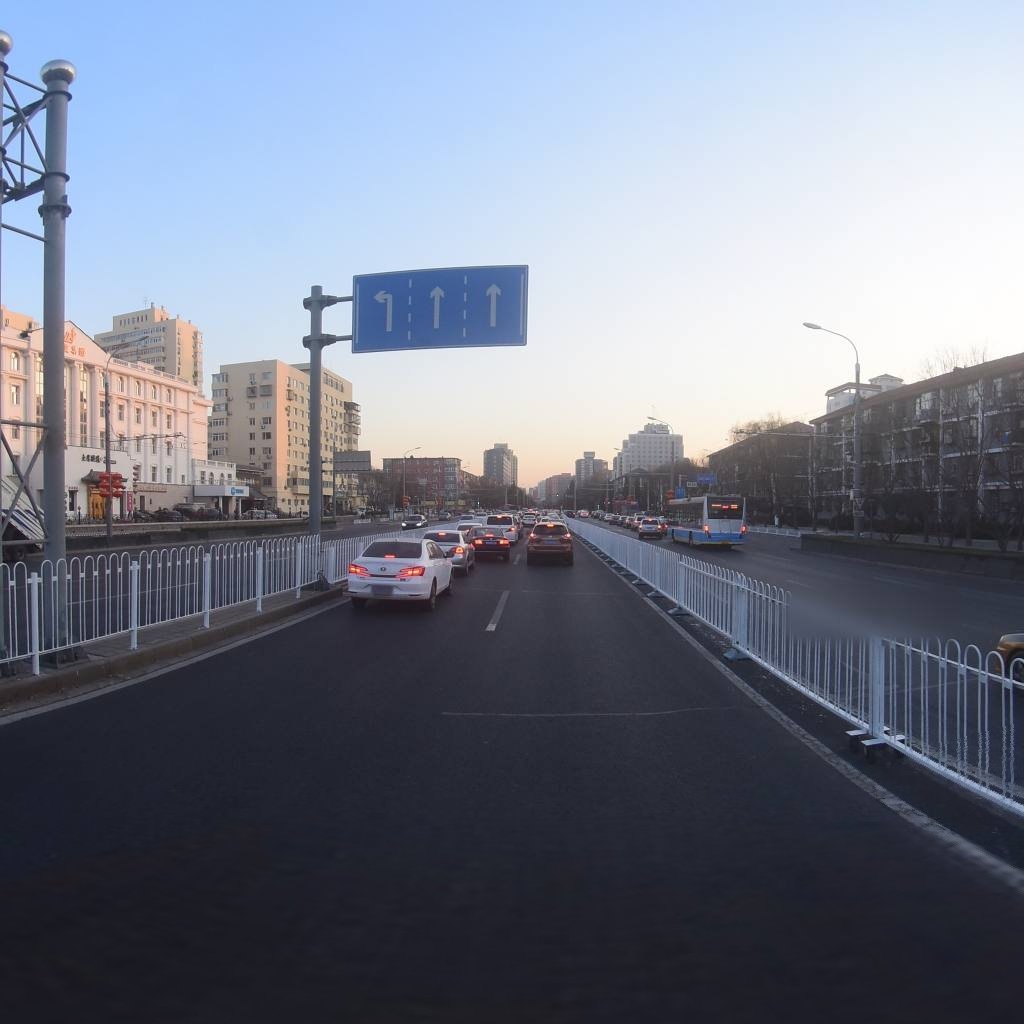
Region: Xicheng
Road damage annotations: transverse patch, transverse patch